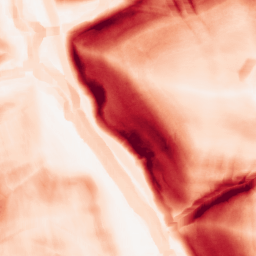
Category: morphological
Decomposition family: morphological_square
Decomposition parameters: operation: gradient
size: 10
Upsampling method: sinc_hamming
Upsampling parameters: scale: 4
kernel_size: 16
Upsampling scale: 4